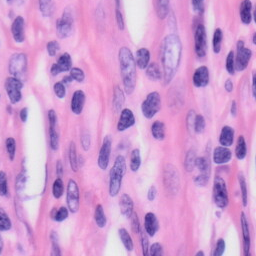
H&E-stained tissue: Skin